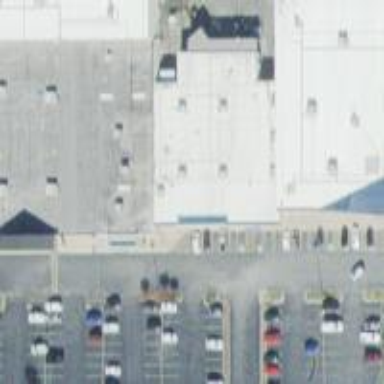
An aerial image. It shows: Retail building housing department store.